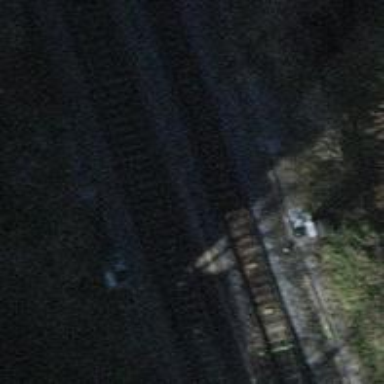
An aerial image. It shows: Railway signal.